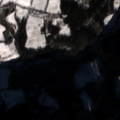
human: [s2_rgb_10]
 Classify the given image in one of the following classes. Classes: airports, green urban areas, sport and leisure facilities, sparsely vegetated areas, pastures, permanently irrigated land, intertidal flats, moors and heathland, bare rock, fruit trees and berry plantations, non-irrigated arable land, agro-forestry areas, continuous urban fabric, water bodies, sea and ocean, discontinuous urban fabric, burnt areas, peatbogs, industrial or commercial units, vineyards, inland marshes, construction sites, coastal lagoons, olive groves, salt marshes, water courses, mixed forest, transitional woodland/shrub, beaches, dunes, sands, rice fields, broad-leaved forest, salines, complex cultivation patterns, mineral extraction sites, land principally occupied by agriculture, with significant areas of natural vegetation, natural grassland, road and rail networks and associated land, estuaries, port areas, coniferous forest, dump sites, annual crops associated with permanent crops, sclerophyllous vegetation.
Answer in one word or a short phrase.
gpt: pastures, coniferous forest, mixed forest